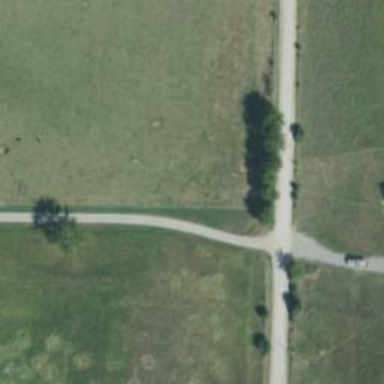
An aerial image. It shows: Driveway.